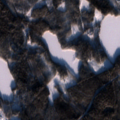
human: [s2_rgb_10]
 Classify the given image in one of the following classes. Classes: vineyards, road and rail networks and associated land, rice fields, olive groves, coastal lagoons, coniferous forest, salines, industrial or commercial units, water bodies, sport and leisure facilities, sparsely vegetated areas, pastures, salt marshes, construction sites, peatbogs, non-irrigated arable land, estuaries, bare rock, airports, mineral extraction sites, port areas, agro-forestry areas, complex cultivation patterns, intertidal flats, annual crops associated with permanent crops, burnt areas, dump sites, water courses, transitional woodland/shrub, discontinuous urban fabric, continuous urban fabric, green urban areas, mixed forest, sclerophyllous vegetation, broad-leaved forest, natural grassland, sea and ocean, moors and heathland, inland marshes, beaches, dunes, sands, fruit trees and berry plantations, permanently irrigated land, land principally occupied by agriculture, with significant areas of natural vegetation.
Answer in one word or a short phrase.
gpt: coniferous forest, mixed forest, transitional woodland/shrub